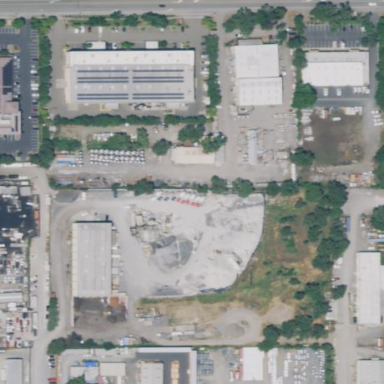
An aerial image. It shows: Industrial area with concrete plant.